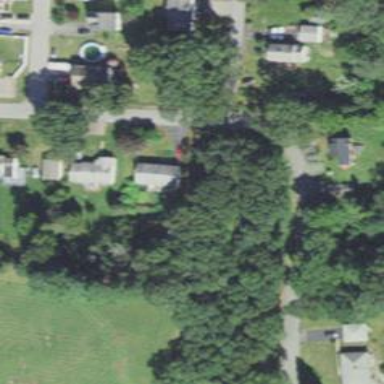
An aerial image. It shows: Residential driveway designated as service road.